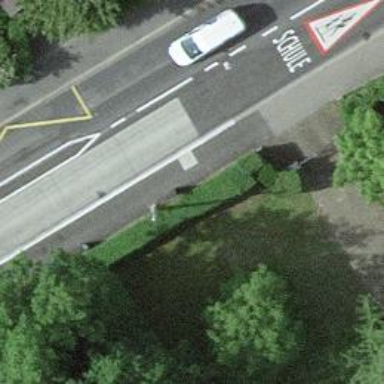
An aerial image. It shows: Asphalt platform for public transport.